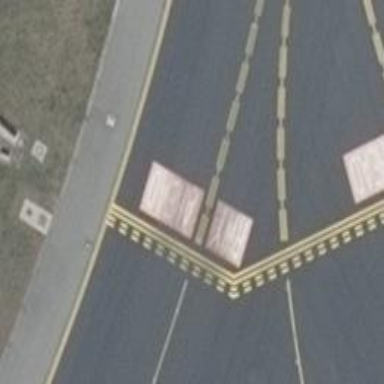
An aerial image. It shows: Runway holding position.